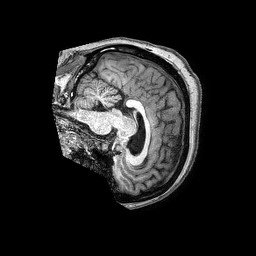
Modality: T1w
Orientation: sagittal
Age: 57
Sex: female
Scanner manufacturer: philips
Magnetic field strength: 3 T
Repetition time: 0.006834 s
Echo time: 0.003082 s